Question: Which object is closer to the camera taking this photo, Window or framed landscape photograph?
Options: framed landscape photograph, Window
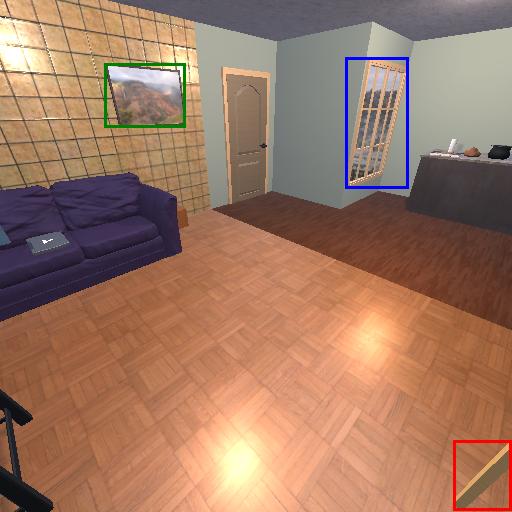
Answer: framed landscape photograph